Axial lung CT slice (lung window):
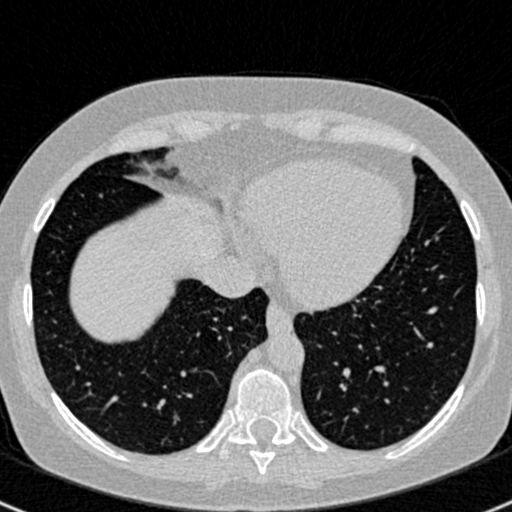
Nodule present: no